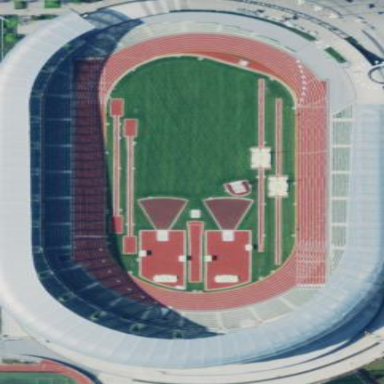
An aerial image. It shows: Stadium.